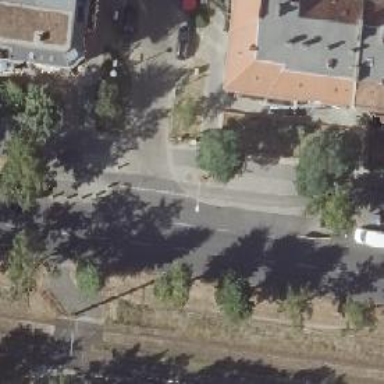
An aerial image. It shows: Residential road with separate sidewalks on both sides.